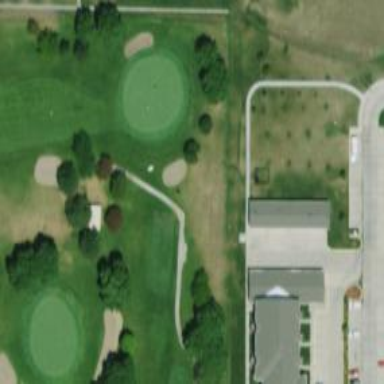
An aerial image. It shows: Path for both road and golf.